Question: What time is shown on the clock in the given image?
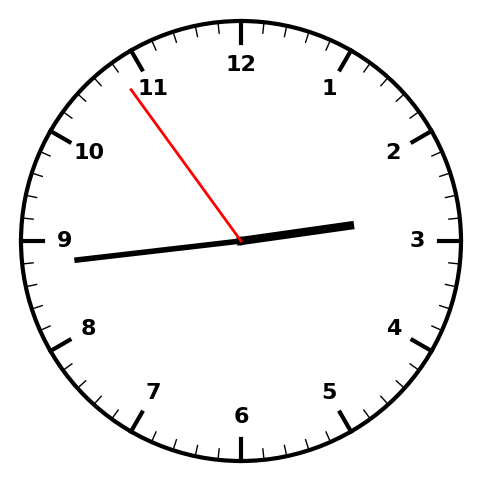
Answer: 02:43:54